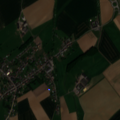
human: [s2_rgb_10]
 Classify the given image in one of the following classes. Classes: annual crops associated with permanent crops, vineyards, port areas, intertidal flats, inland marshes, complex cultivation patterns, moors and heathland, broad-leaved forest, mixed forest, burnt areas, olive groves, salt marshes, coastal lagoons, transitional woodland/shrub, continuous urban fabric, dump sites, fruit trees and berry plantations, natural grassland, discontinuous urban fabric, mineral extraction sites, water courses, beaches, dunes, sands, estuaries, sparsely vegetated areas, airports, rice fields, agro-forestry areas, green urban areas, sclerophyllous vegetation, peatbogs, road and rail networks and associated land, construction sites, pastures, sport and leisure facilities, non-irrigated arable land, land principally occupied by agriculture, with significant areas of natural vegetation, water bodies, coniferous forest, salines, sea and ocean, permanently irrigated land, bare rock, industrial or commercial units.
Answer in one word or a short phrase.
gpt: discontinuous urban fabric, non-irrigated arable land, pastures, complex cultivation patterns